Interaction volume radius: 10 \u00c5
Interaction volume height: 15 \u00c5
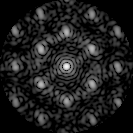
Disorder parameter: 0.4167